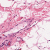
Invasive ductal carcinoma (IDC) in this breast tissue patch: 0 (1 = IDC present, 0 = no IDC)